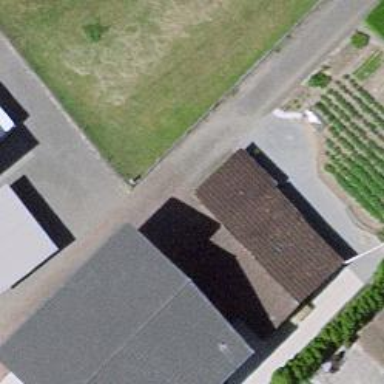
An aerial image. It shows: Barn.